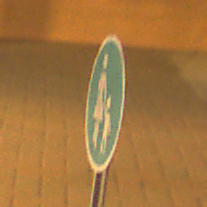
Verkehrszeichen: Gehweg
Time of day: Night
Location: Outdoor (Urban)
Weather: Clear
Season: NotSpecified
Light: Artificial